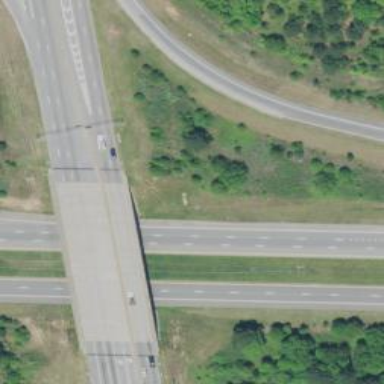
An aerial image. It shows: Motorway junction.